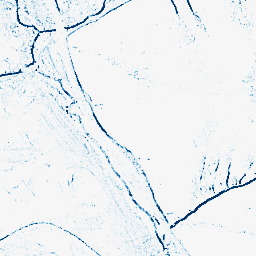
Category: morphological
Decomposition family: morphological_square
Decomposition parameters: operation: closing
size: 3
Upsampling method: sinc_blackman
Upsampling parameters: scale: 4
kernel_size: 8
Upsampling scale: 4